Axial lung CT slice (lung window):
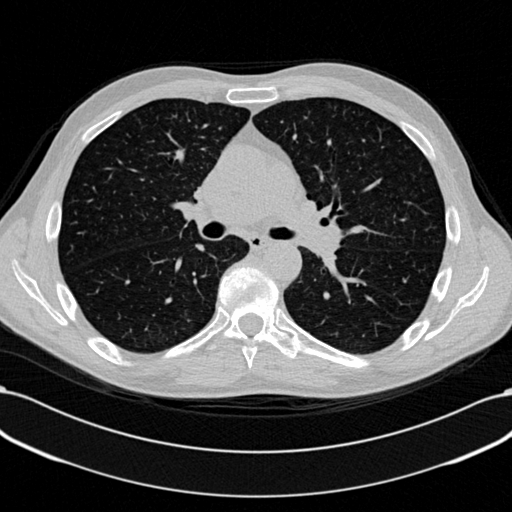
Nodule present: no